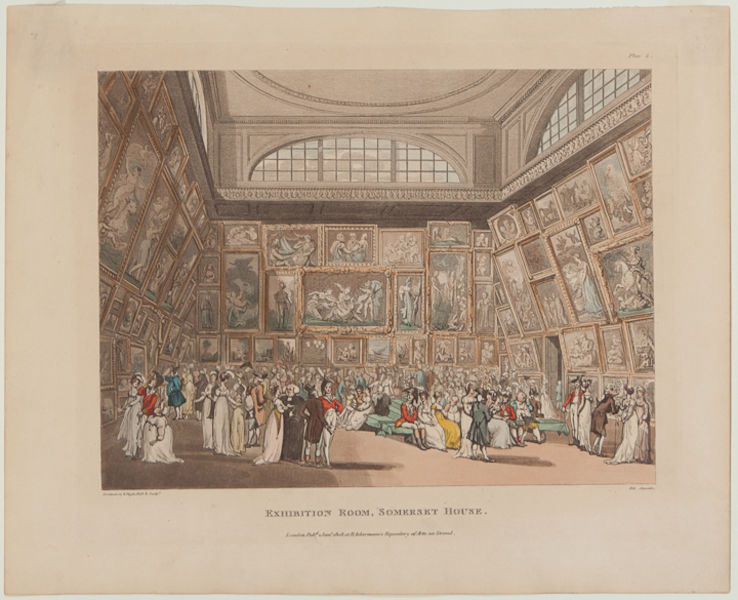
Titel: Exhibition Room, Somerset House
Künstler: Thomas Rowlandson
Standort: Amherst (Massachusetts, USA)
Institution: Mead Art Museum, Amherst College
Schlagwörter: blau, gemälde, himmel, schatten, weiß, wolken, frauen, gelb, grün, menschen, sitzen, fenster, glas, grau, kleider, männer, raum, schwarz, zeichnung, gebäude, rot, ball, fest, gesellschaft, masse, wand, barock, rahmen, sehen, stehen, schauen, decke, personen, schräg, oval, adlig, schrift, bilder, klein, bank, saal, graun, betrachter, halle, hängen, buch, seite, text, bänke, betrachten, ausstellung, museum, gezeichnet, gebäuder, trükis, abbidlung